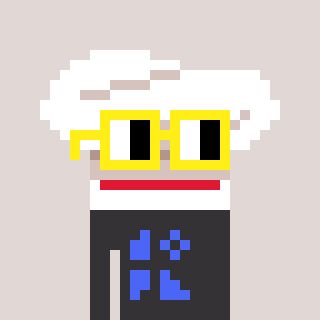
a pixel art character with square yellow glasses, a chef hat-shaped head and a grayscale-colored body on a warm background